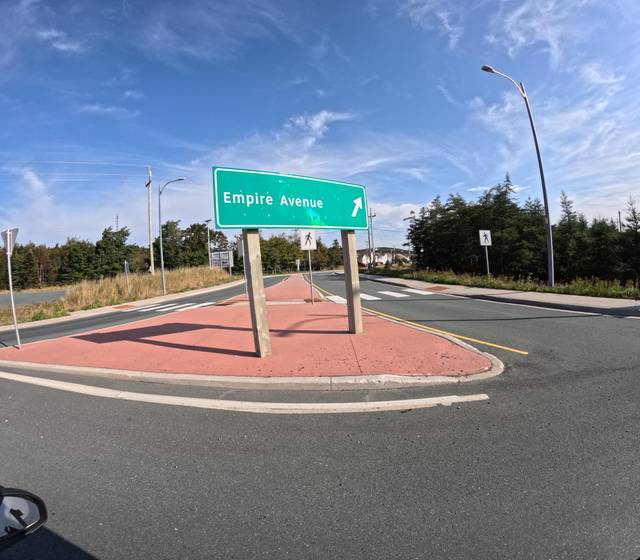
Region: Canada
Coordinates: 47.541, -52.766